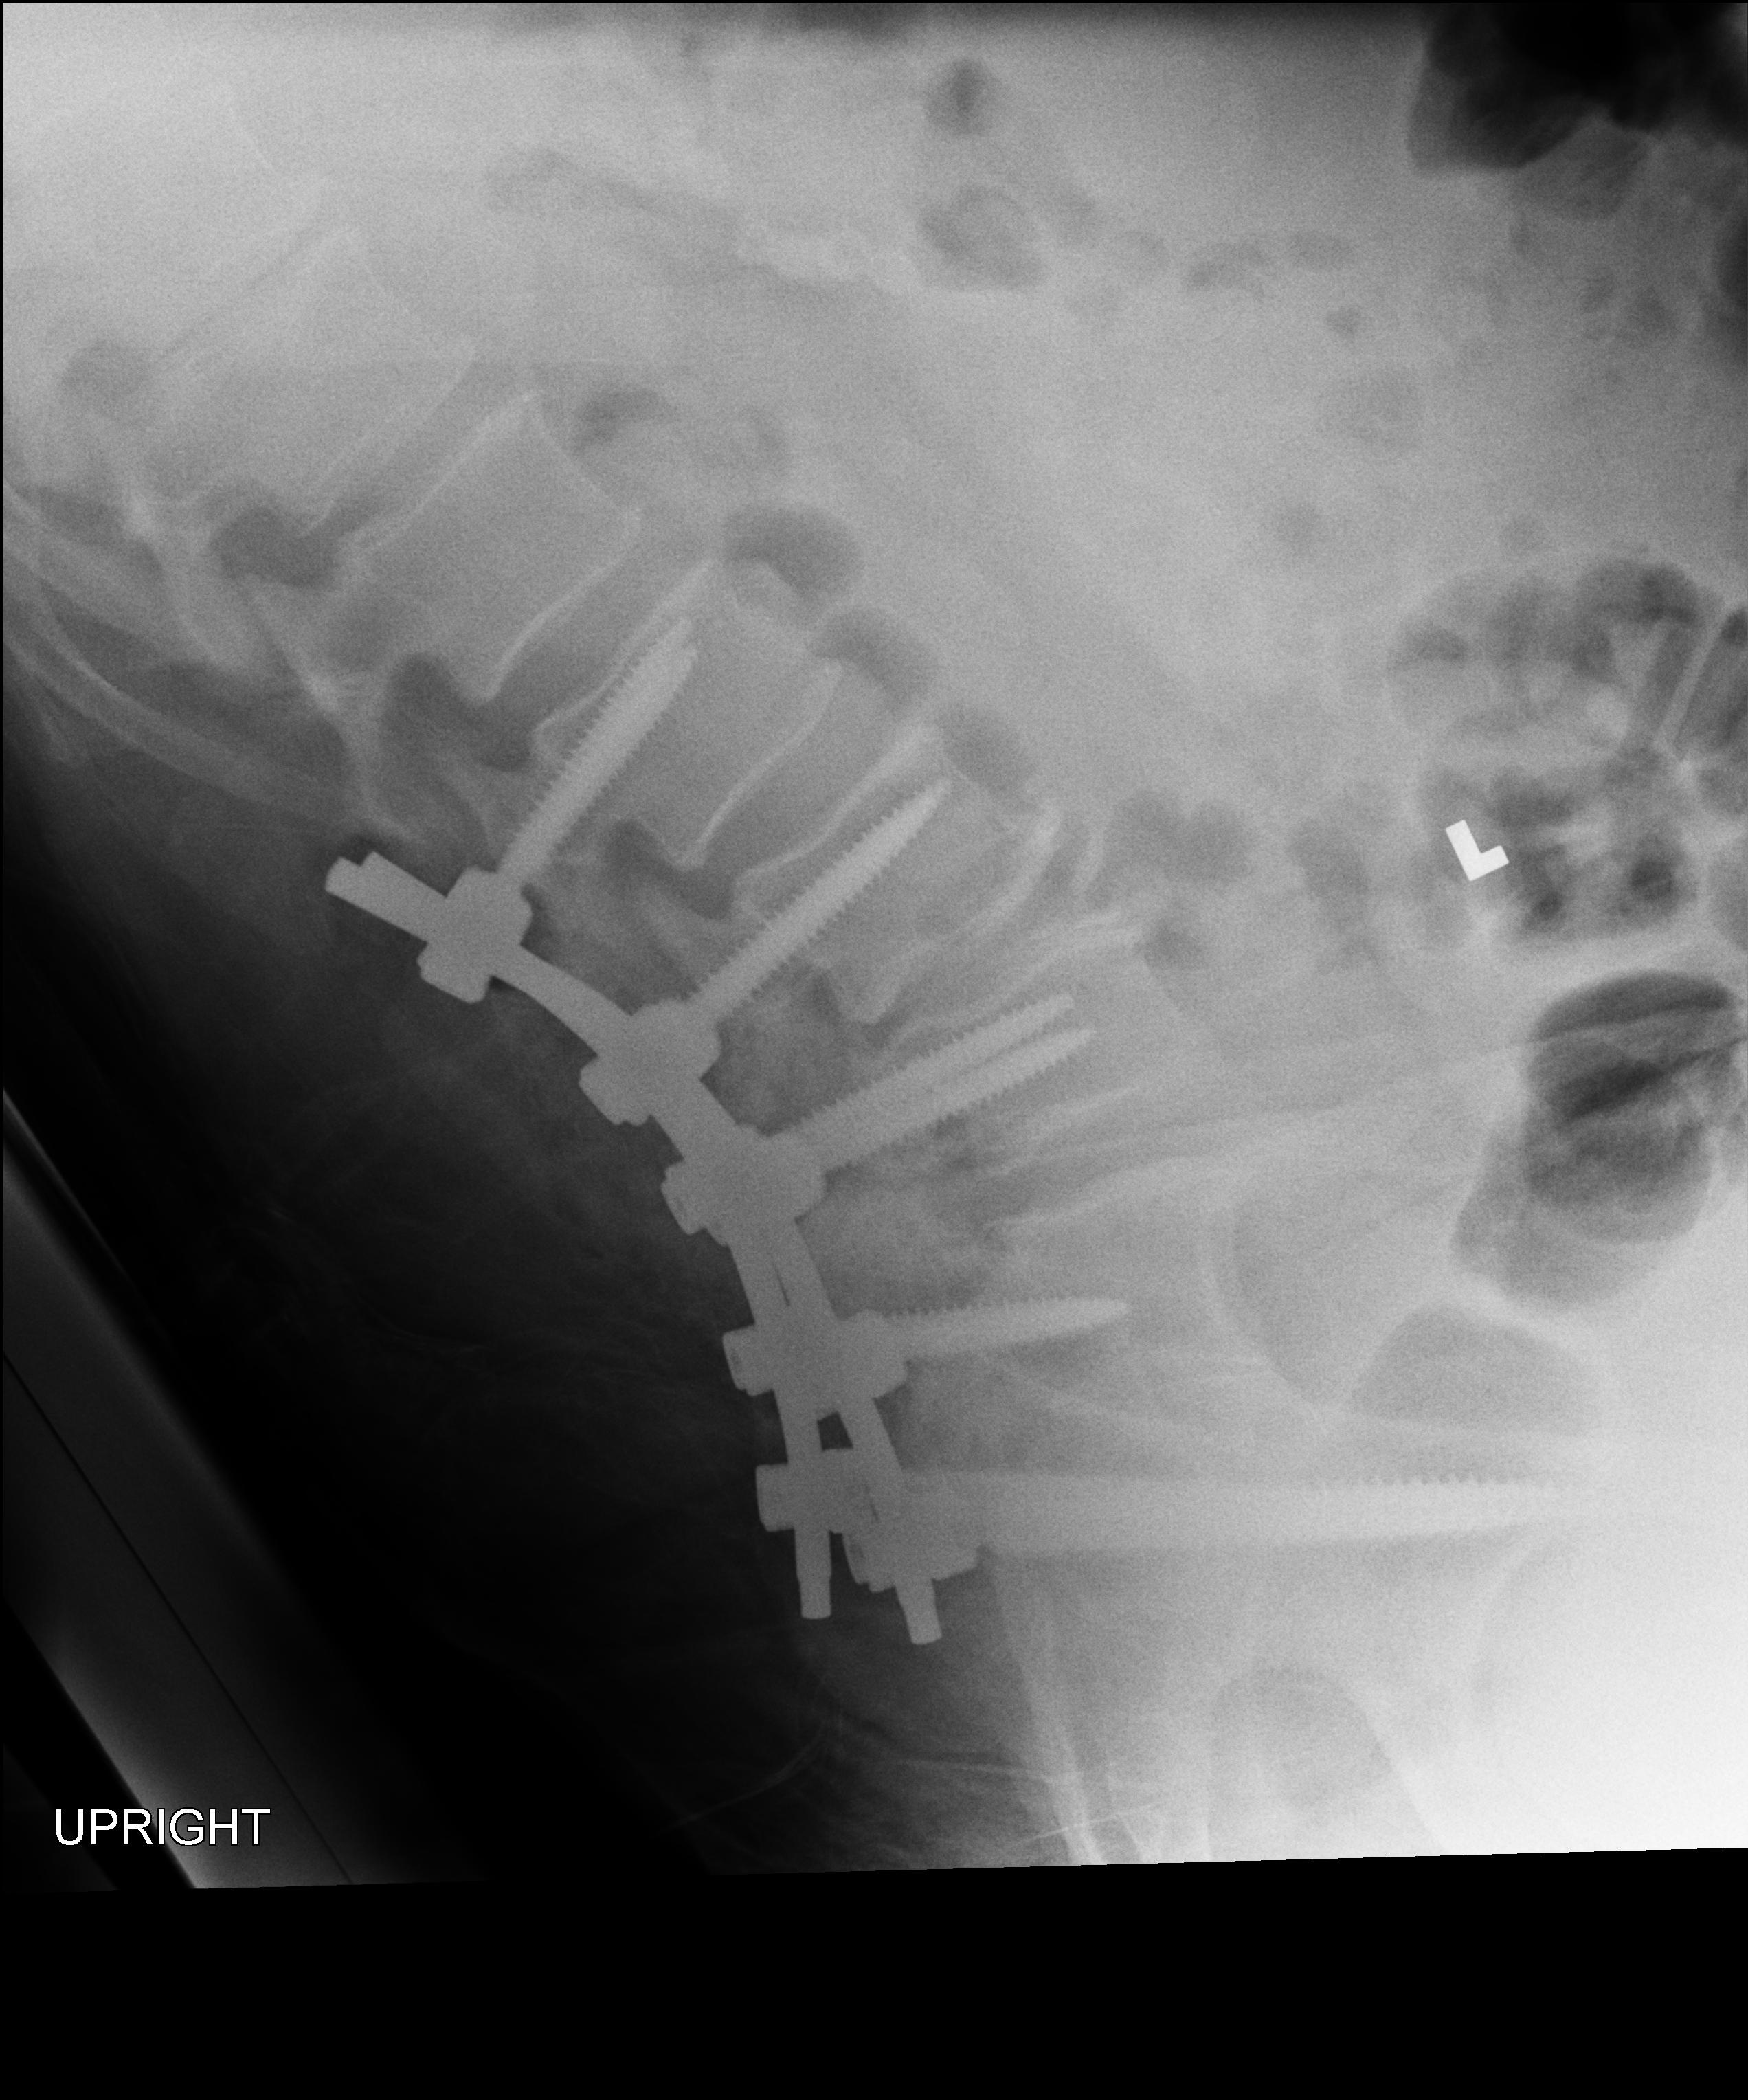
View: LATERAL
Implant manufacturer: Styker everest (K2M)